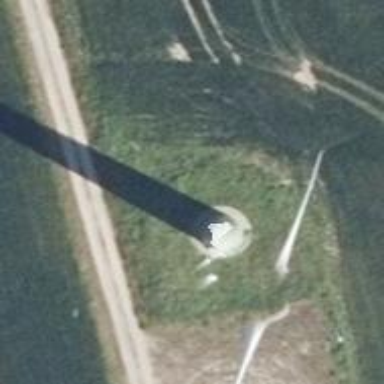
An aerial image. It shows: Wind generator powered by horizontal axis wind turbine.